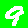
Digit: 9